Question: I have a gridview which I want to sort when any of its column header is clicked. There is a DataTable that is built on runtime and assigned to the gridview to populate data. Here is the DataTable and Gridview:
'''
DataTable dtMedication = new DataTable();
dtClientMedications.Columns.Add("Id");
dtClientMedications.Columns.Add("BrandName");
dtClientMedications.Columns.Add("GenericName");
dtClientMedications.Columns.Add("Dosage");
dtClientMedications.Columns.Add("Physician");
dtClientMedications.Columns.Add("DatePrescribed");
dtClientMedications.Columns.Add("Status");
dtClientMedications.Columns.Add("ClientMedicationDataId");
<asp:GridView ID="gdvMainList" runat="server" AutoGenerateColumns="False"
SkinID="PagedGridView" onrowcommand="gdvMainList_RowCommand"
DataKeyNames="Id" onsorting="gdvMainList_Sorting">
<PagerStyle CssClass="gridpager" HorizontalAlign="Right" />
<Columns>
<ucc:CommandFieldControl HeaderText="Actions" ShowDeleteButton="true" ButtonType="Image"
DeleteImageUrl="~/App_Themes/Default/images/delete.png" ShowEditButton="true"
EditImageUrl="~/App_Themes/Default/images/edit.png" DeleteConfirmationText="Are you sure you want to delete?">
<ItemStyle HorizontalAlign="Center" Width="60px" />
</ucc:CommandFieldControl>
<asp:BoundField DataField="BrandName" HeaderText="Brand Name" />
<asp:BoundField DataField="GenericName" HeaderText="Generic Name" />
<asp:BoundField DataField="Dosage" HeaderText="Dosage" />
<asp:BoundField DataField="Physician" HeaderText="Physician" />
<asp:BoundField DataField="DatePrescribed" HeaderText="Date Prescribed" />
<asp:BoundField DataField="Status" HeaderText="Status" />
<asp:TemplateField HeaderText="">
<ItemStyle CssClass="HiddenCol" Width="0px" />
<HeaderStyle CssClass="HiddenCol" />
<ItemTemplate>
<asp:HiddenField ID="hdfClientMedicationDataId" runat="server" Value='<%#Bind("ClientMedicationDataId") %>' />
</ItemTemplate>
</asp:TemplateField>
</Columns>
<EmptyDataTemplate>
<div class="divEmptyGrid">
--- No Medication Exists ---
</div>
</EmptyDataTemplate>
</asp:GridView>
'''

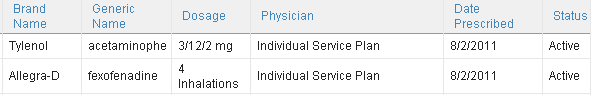
Answer: First step to set 'AllowSorting' property of 'GridView' to 'true' then add 'SortExpression' property for each column you would to use for sorting:
> SortExpression property indicates the expression that should be
used to sort the data when that field's sorting header link is clicked
Let's consider 'BoundField' from your code above, I have added a 'SortExpression' property with value set to 'BrandName' which means that when the column header for 'BrandName' will be clicked column 'BrandName' in your 'DataTable' will be used to sort the data:
Now in 'gdvMainList_Sorting' event you have to rebind the grid to sorted data:
'''
protected void gdvMainList_Sorting(object sender, System.Web.UI.WebControls.GridViewSortEventArgs e)
{
//Using DataView for sorting DataTable's data
DataView view = dtMedication.DefaultView;
view.Sort = String.Format("{0} {1}", e.SortExpression, GetSortingDirection());
gdvMainList.DataSource = view;
gdvMainList.DataBind();
}
'''
If you have noticed I have used getSortingDirection(), which a method that returns either 'ASC' or 'DESC' for sorting data in either ascending or descending order, respectively.
'''
protected string GetSortingDirection()
{
if(ViewState["SortDirection"] == null)
ViewState["SortDirection"] = "ASC";
else if(ViewState["SortDirection"] == "ASC")
ViewState["SortDirection"] = "DESC";
else
ViewState["SortDirection"] = "ASC";
return ViewState["SortDirection"];
}
'''
Some useful links:
1. GridView sorting using VB.net
2. Sorting and Paging tutorial